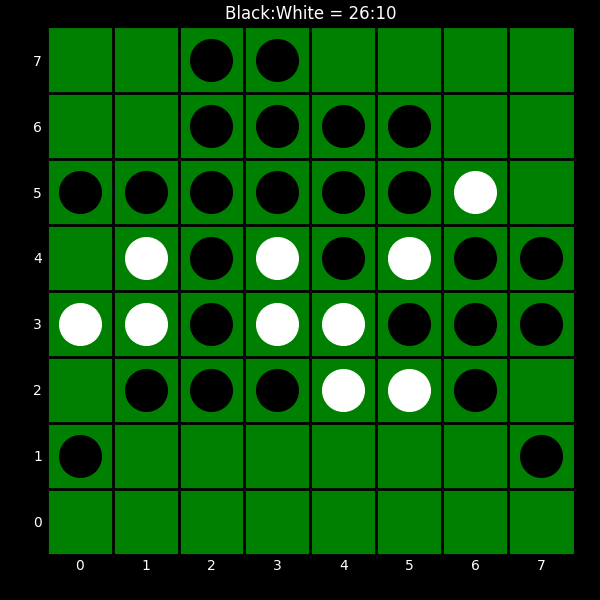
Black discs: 26
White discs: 10